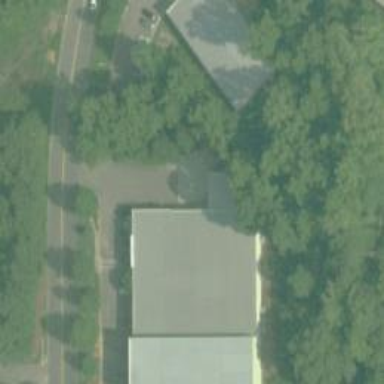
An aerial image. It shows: Commercial building.